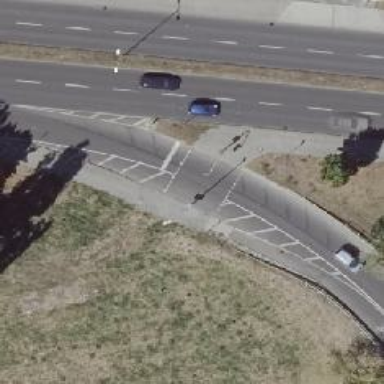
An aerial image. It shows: Road with traffic signals controlling the flow of traffic.